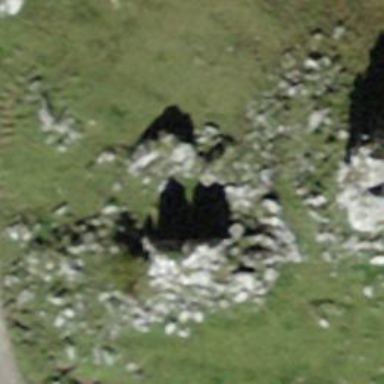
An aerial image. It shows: Natural rock formation.